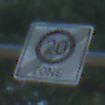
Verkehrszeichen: EndeZone20
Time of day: MorningAfternoon
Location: Outdoor (RoadRail)
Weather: Clear
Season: NotSpecified
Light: Natural